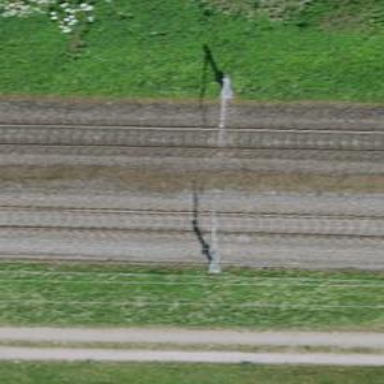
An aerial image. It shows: Railway signal.